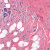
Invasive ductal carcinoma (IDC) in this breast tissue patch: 0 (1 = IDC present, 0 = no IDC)